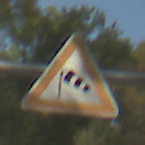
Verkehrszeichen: SeitenwindVonLinks
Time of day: MorningAfternoon
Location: Outdoor (Suburban)
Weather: Clear
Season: NotSpecified
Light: Natural